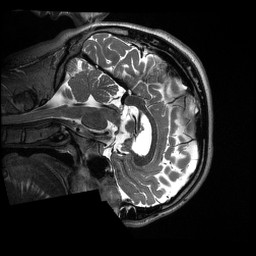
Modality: T2w
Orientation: sagittal
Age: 23
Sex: male